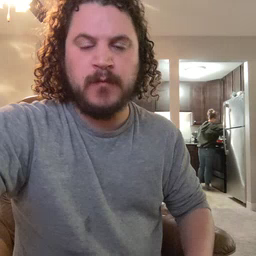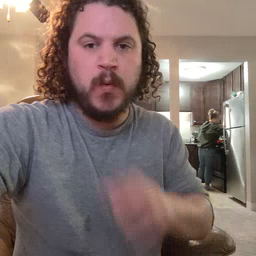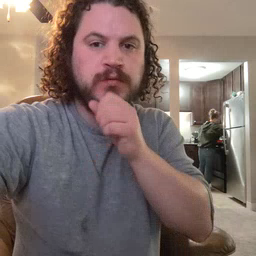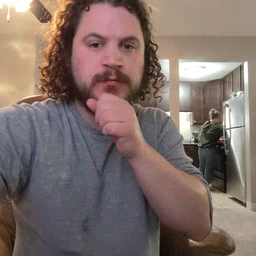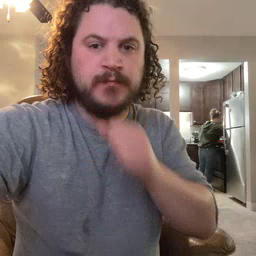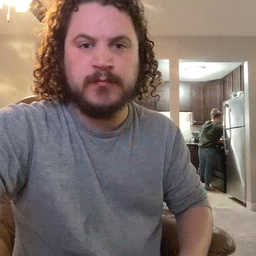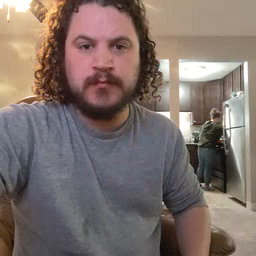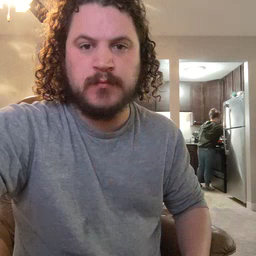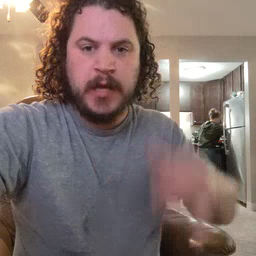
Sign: orange